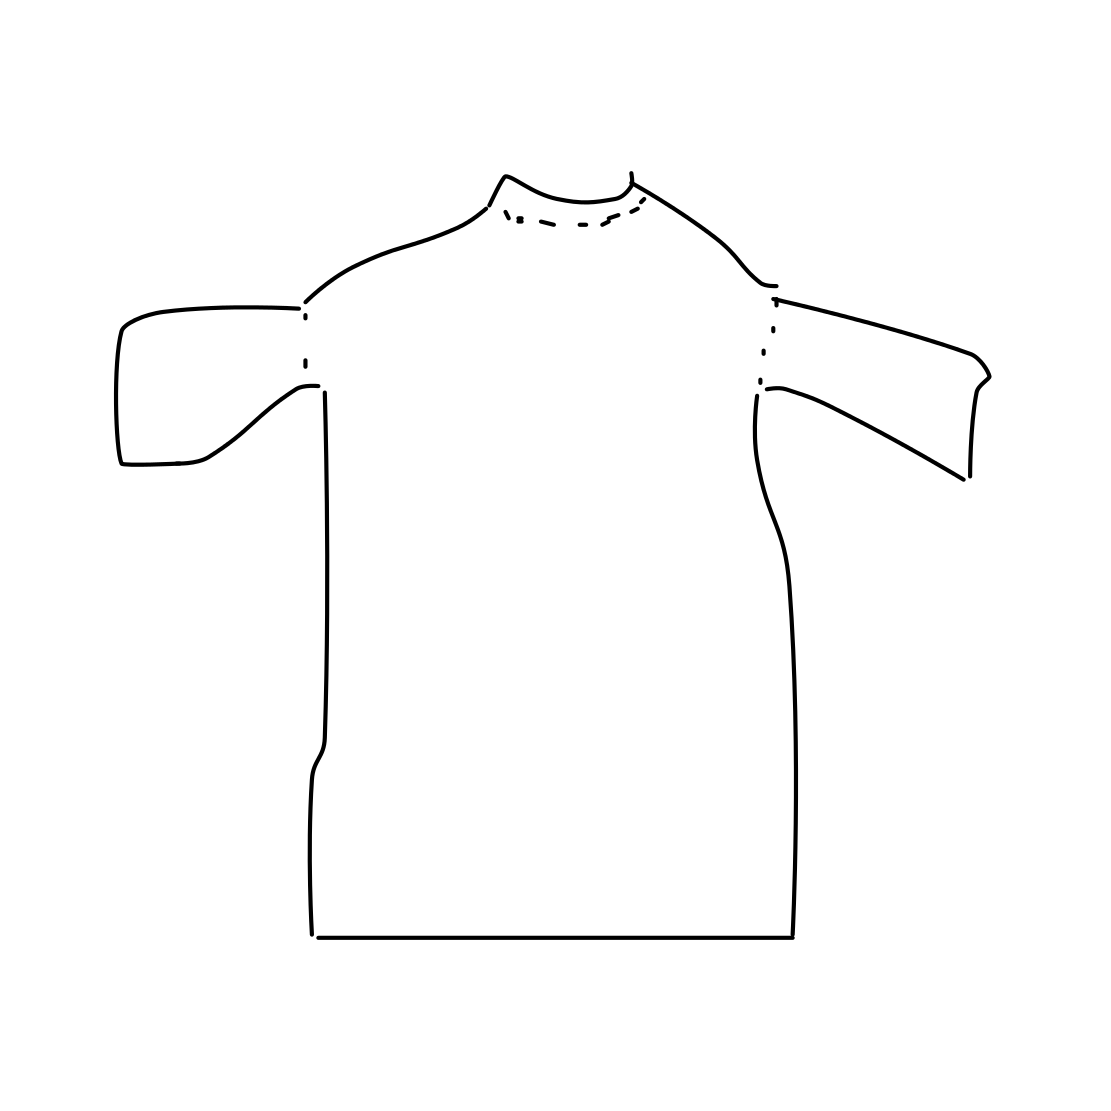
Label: t-shirt